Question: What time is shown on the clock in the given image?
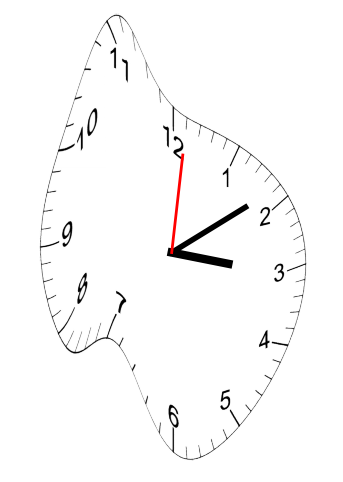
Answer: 03:09:01